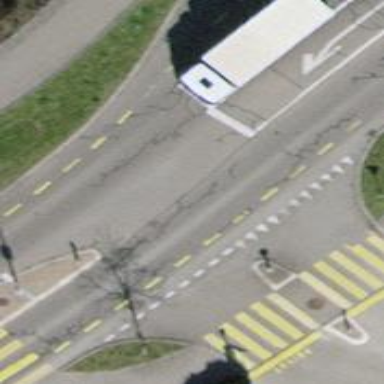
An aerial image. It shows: Primary highway with separate asphalt sidewalks.